Brain MRI, t2w sequence, axial 2D slice.
Patient: age 28, sex M, weight 90 kg, height 1.9 m
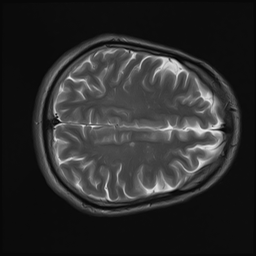